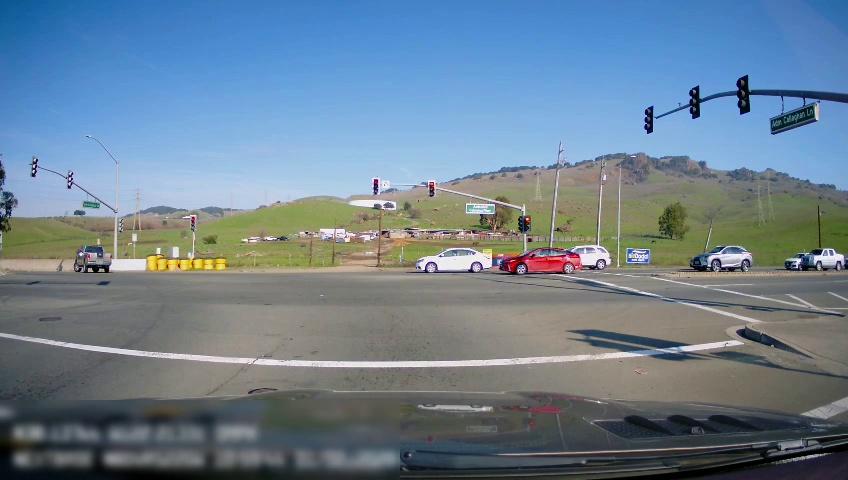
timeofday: Day
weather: Sunny
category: Drivable Space
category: Vehicles | SUV
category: Vehicles | SUV
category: Vehicles | Car
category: Vehicles | Car
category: Vehicles | Car
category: Vehicles | Truck
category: Vehicles | Truck
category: Lanes | Opposite Lane
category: Traffic | Lights
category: Traffic | Lights
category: Traffic | Lights
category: Traffic | Lights
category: Traffic | Lights
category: Traffic | Lights
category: Traffic | Lights
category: Traffic | Signs
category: Traffic | Lights
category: Traffic | Lights
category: Traffic | Signs
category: Traffic | Lights
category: Traffic | Lights
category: Traffic | Signs